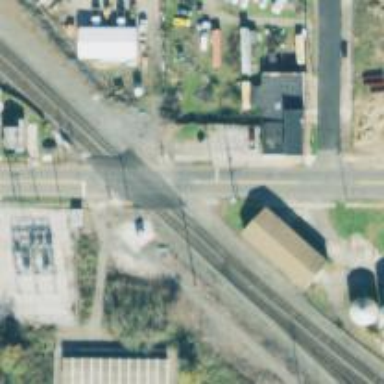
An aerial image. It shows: Railway level crossing.